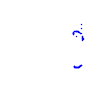
Particle: proton